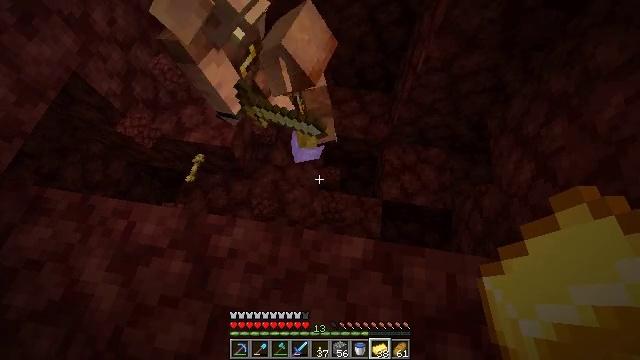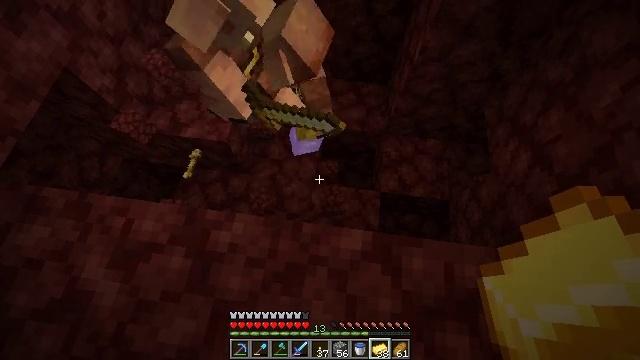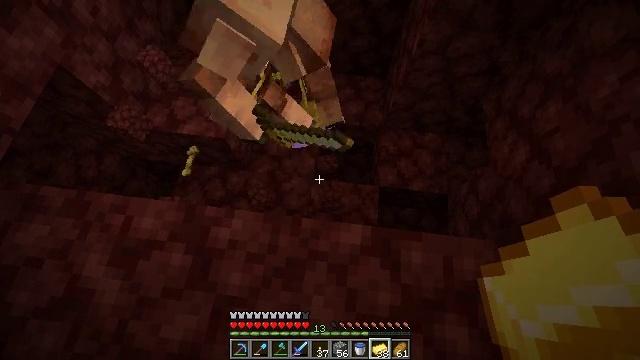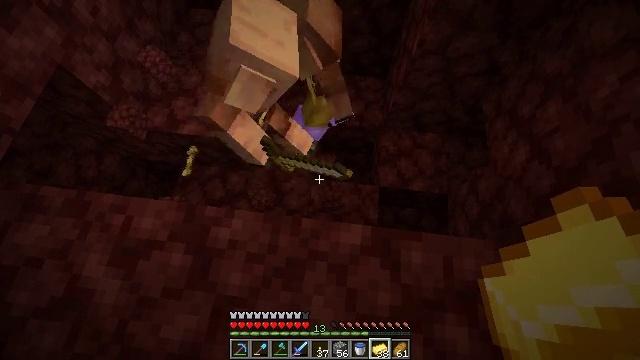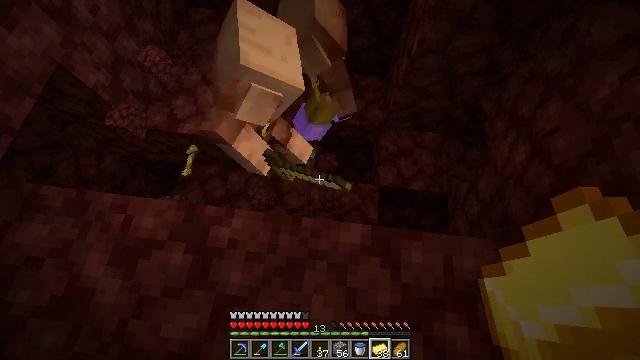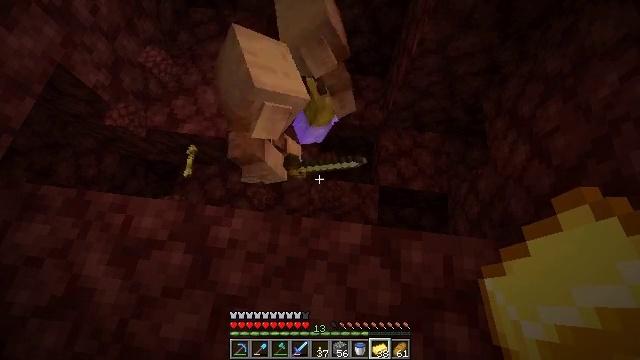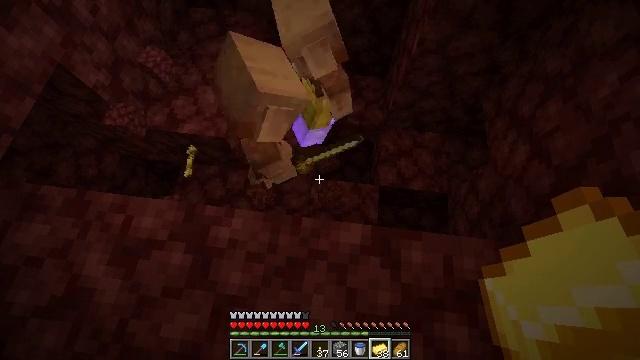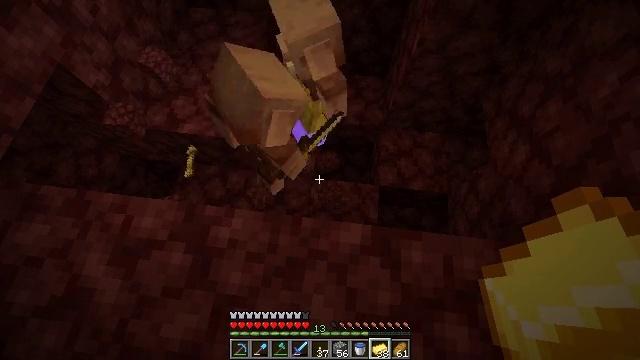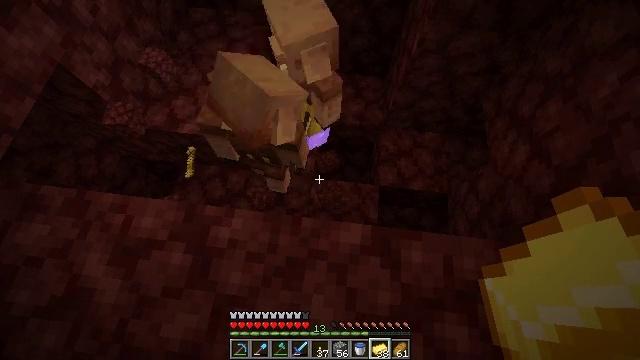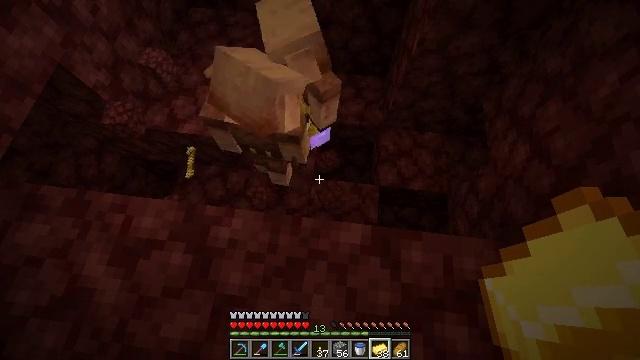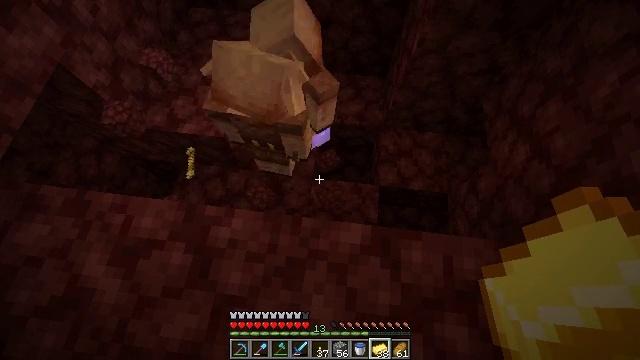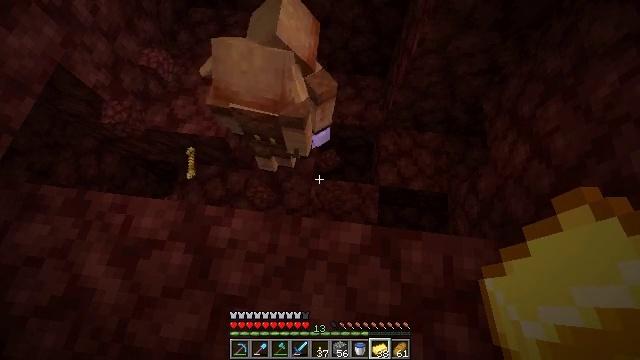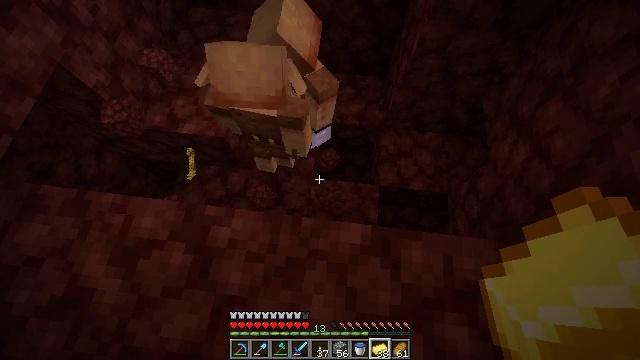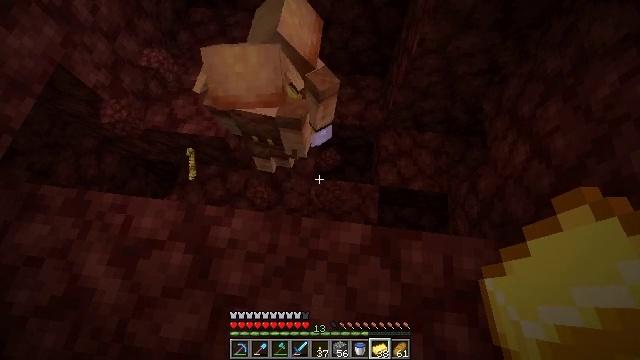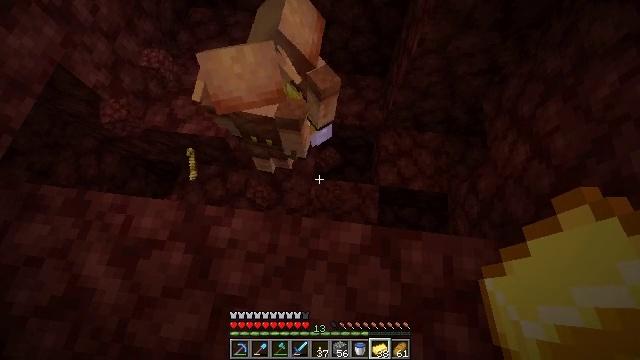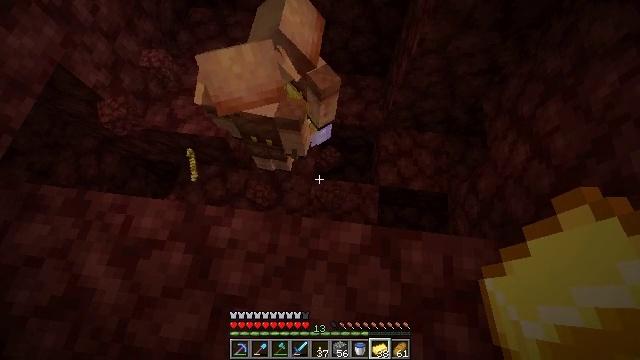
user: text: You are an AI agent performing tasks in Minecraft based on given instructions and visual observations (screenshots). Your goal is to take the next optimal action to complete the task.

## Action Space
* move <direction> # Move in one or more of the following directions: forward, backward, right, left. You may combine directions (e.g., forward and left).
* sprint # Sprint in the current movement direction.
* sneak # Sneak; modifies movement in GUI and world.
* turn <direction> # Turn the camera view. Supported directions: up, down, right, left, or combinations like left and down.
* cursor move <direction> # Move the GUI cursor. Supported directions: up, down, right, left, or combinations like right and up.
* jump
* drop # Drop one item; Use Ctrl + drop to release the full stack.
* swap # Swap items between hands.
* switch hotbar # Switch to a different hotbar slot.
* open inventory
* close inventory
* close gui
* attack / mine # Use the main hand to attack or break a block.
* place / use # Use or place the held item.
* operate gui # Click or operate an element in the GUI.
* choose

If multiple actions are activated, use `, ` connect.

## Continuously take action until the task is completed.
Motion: motion action
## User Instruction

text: Drop a gold ingot.
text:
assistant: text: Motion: turn right and down
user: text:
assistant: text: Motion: turn down
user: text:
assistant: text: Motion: no_op
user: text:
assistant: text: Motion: no_op
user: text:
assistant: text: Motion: no_op
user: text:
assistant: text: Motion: no_op
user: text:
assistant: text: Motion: no_op
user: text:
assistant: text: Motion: no_op
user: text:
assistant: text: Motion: no_op
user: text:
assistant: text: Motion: no_op
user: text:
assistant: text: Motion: no_op
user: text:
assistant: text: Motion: no_op
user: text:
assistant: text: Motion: no_op
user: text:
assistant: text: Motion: no_op
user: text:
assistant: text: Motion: no_op
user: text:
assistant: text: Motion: no_op
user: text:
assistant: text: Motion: no_op
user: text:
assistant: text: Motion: no_op
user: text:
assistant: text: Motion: no_op
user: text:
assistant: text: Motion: no_op
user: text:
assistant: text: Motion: no_op
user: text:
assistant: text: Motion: no_op
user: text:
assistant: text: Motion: no_op
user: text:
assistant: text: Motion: no_op
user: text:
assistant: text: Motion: no_op
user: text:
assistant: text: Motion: no_op
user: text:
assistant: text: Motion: no_op
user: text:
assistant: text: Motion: no_op
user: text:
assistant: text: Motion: no_op
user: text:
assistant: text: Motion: no_op